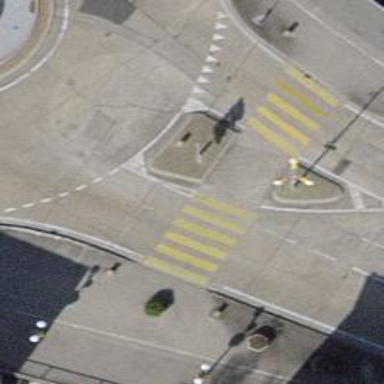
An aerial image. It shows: Asphalt footway on bridge with marked crossing. The crossing includes island and markings.